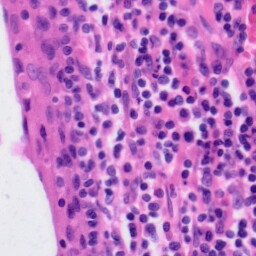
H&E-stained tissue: Tonsil